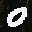
Label: 0